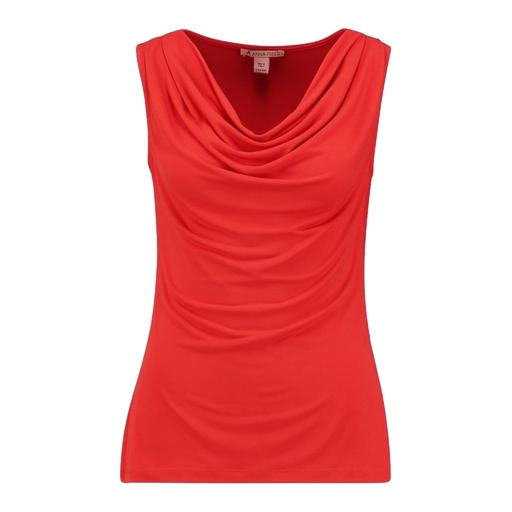
sleeveless cowl-neck top only macy, red drape neck top, sleeveless cowl neck top, white background